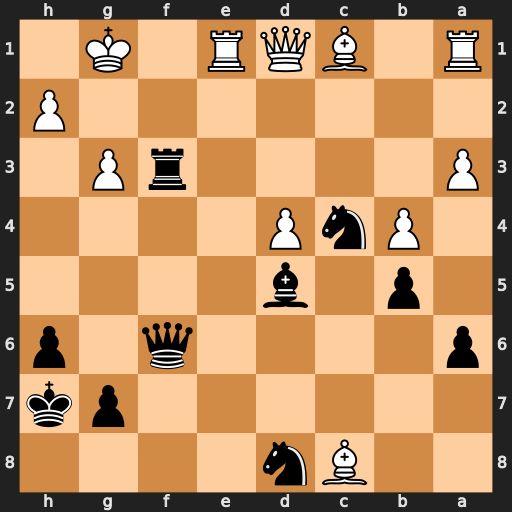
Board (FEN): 2Bn4/6pk/p4q1p/1p1b4/1PnP4/P4rP1/7P/R1BQR1K1
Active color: b
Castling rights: -
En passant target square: -
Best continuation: Rf2 Re2 Rxe2 Qxe2 Qxd4+